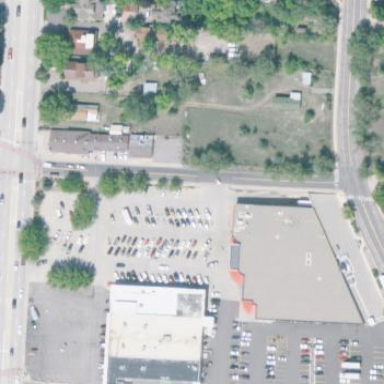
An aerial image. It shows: Building that houses supermarket.